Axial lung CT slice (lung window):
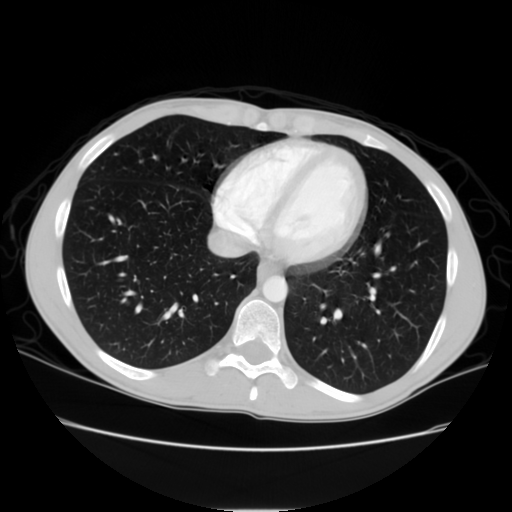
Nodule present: no